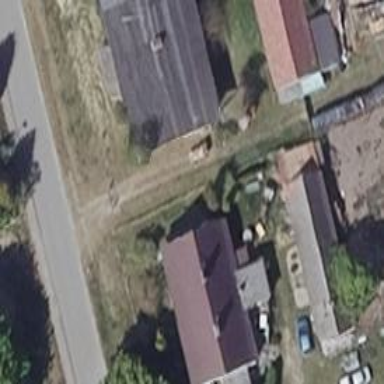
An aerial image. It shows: House with multiple building parts.